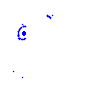
Particle: electron